Question: My data frame df has two columns, a and b.
I'd like to make a ggplot2 barplot for column b with two bars. The first bar of height 3 (because b has three ones) and a second bar of height 2 (because b has two twos).
How can I do this? If data=df, what are x and y in 'aes'?
'''
df = data.frame(a = c(6,3,8,7,9), b = c(1,1,2,2,1))
ggplot(data=df, aes(x=?, y=?)) +
geom_bar()
'''

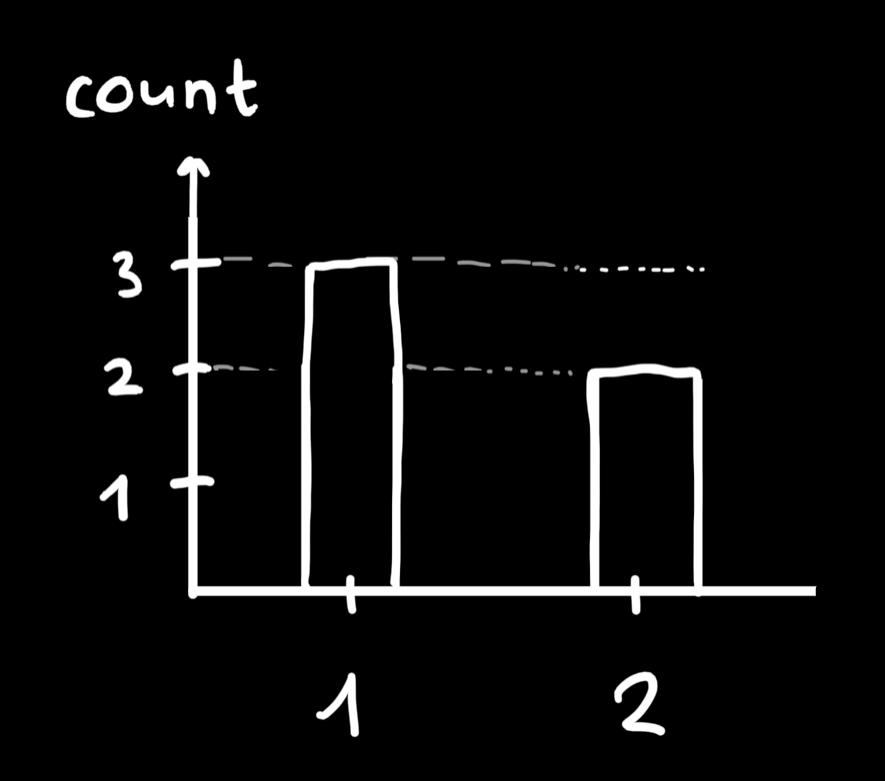
Answer: We can get the frequency of values from 'b' with <URL> which returns a summarised output with the unique values of 'b' and a new column 'n' with frequency. In the 'aes', specify the 'x' as 'b' and 'y' as 'n'
'''
library(dplyr)
library(ggplot2)
df %>%
count(b = factor(b)) %>%
ggplot(aes(x = b, y = n)) +
geom_bar(stat = 'identity')
'''
-output
<URL>